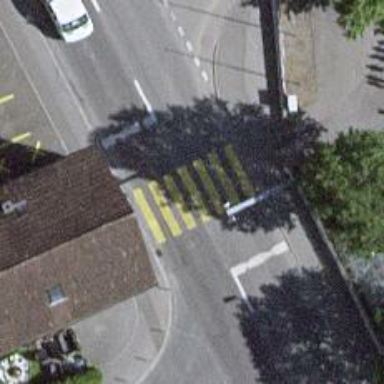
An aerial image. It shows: Road with traffic signals at the crossing.